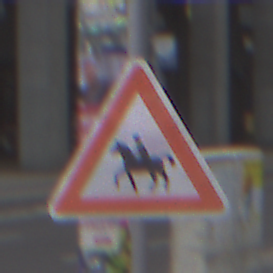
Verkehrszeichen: ReiterRechts
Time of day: MorningAfternoon
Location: Outdoor (Urban)
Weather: Overcast
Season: NotSpecified
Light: Natural